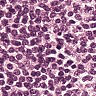
Metastatic tissue present: no